Question: I have the div alignment as show below. I don't need the formal table-like layout. I need DIV5 to use the space below DIV2 (marked in red). I'm using Bootstrap framework and I need a generic solution so that whereever I use that, the div elements will be align appropriately.

Kindly help. Thanks in advance.
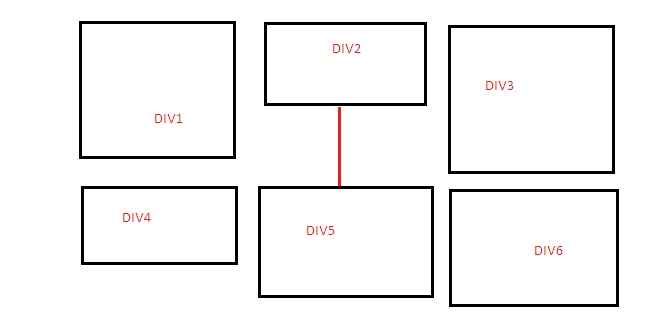
Answer: Twitter bootstrap's grid system isn't fluid, cascading or whatever you want to call it. I assume you have there two '.row' divs with columns and those accept only 12 columns on a row and that's it - rows won't overlap.
You should try using something like Masonry (<URL>, with or without bootstrap. With bootstrap you could create the Masonry grid inside of row > col-lg-12 like this
'''
<div class="container">
<div class="row">
<div class="col-lg-12">
Masonry grid plugin here.
</div>
</div>
</div>
'''